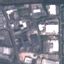
Label: Industrial